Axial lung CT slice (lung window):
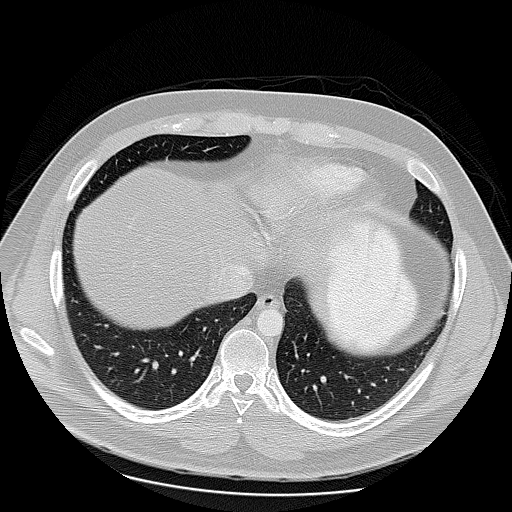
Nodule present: no